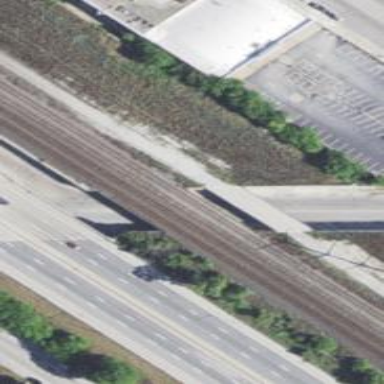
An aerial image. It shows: Railway bridge over siding rail track.